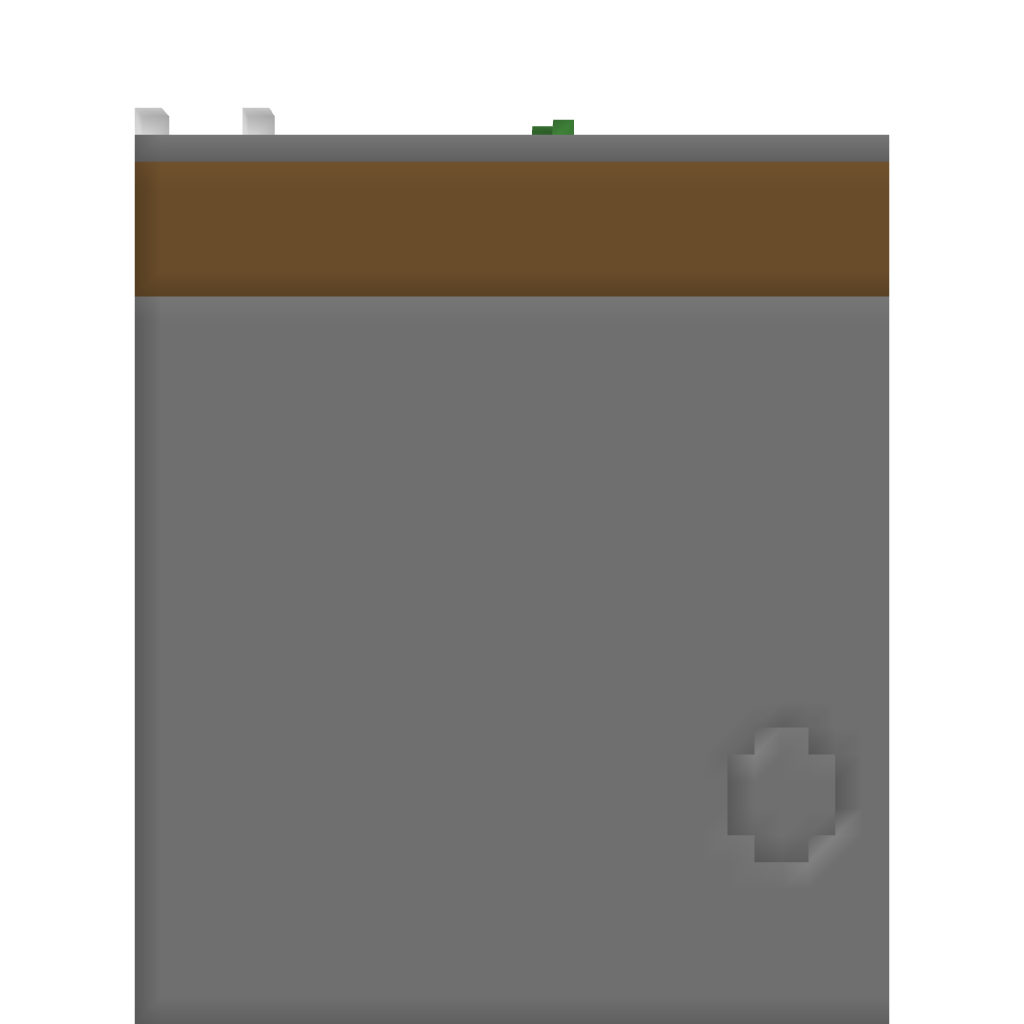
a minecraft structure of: Jungle base bad low quality